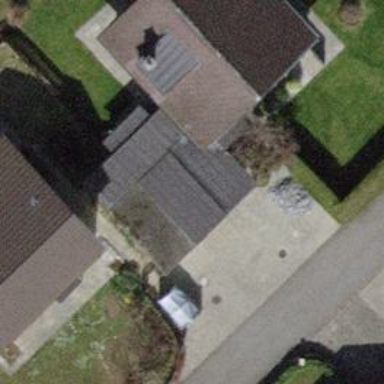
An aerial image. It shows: View of roof of building.